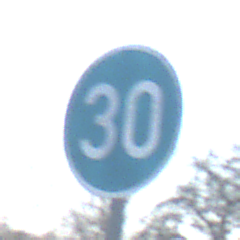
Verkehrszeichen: VorgeschriebeneMindestgeschwindigkeit
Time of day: MorningAfternoon
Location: Outdoor (Nature)
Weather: PartlyCloudy
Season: NotSpecified
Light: Natural